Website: lowes
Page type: account-selection
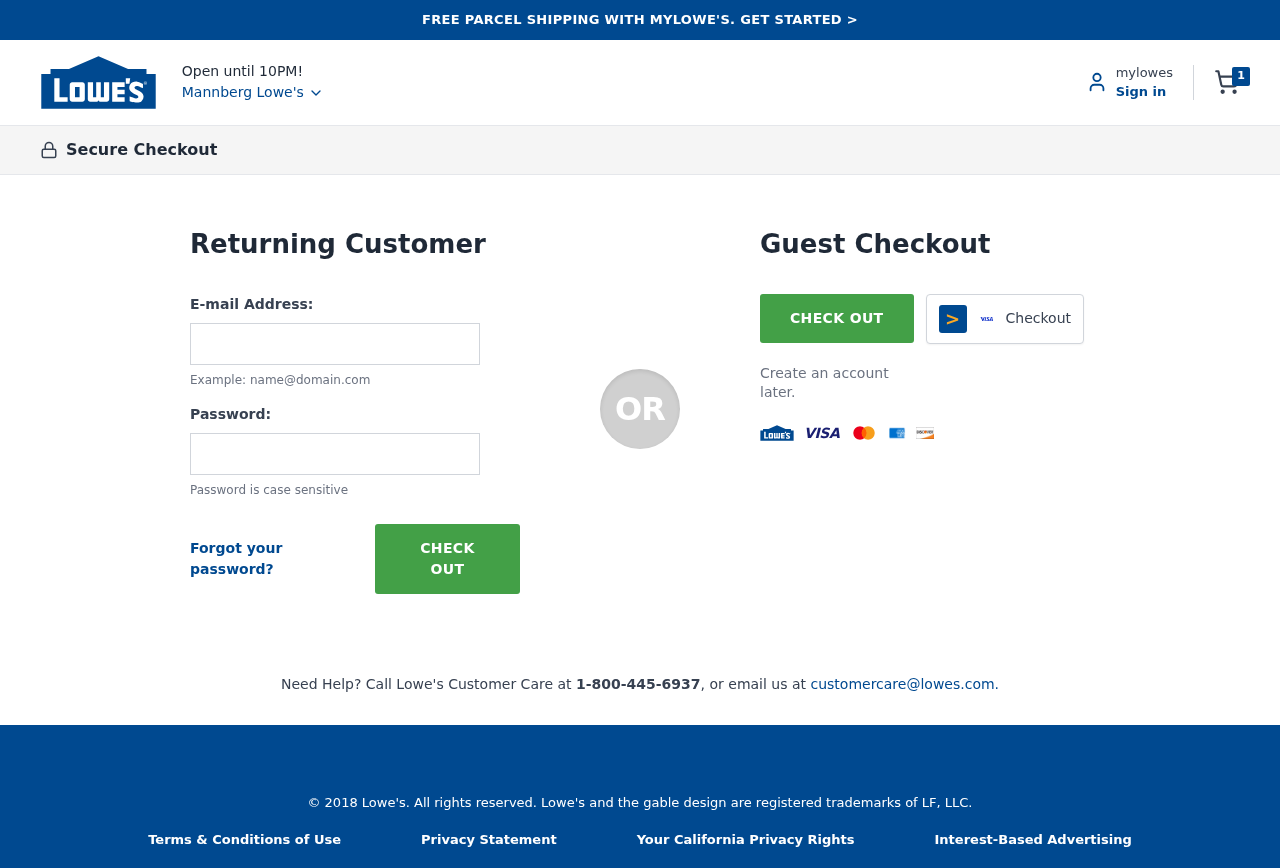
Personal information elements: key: PII_CITY
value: Mannberg Lowe's
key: PII_LOGIN_USERNAME
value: john_robinson
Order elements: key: ORDER_NUM_ITEMS
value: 1